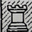
Piece: wR